Question: Detect the diagonal length of the red line, where the side length of each grid square is 0.5. The result should be rounded to one decimal place.
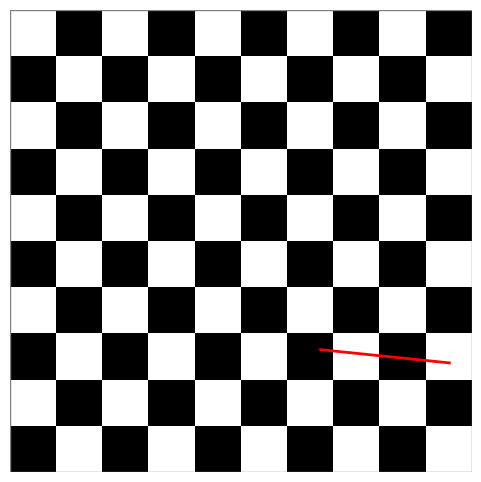
Answer: 1.4